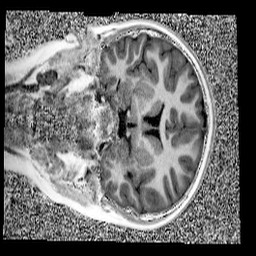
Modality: UNIT1
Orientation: coronal
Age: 9
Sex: female
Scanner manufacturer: siemens
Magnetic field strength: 3 T
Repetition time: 4 s
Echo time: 0.00299 s